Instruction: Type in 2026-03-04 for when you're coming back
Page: home
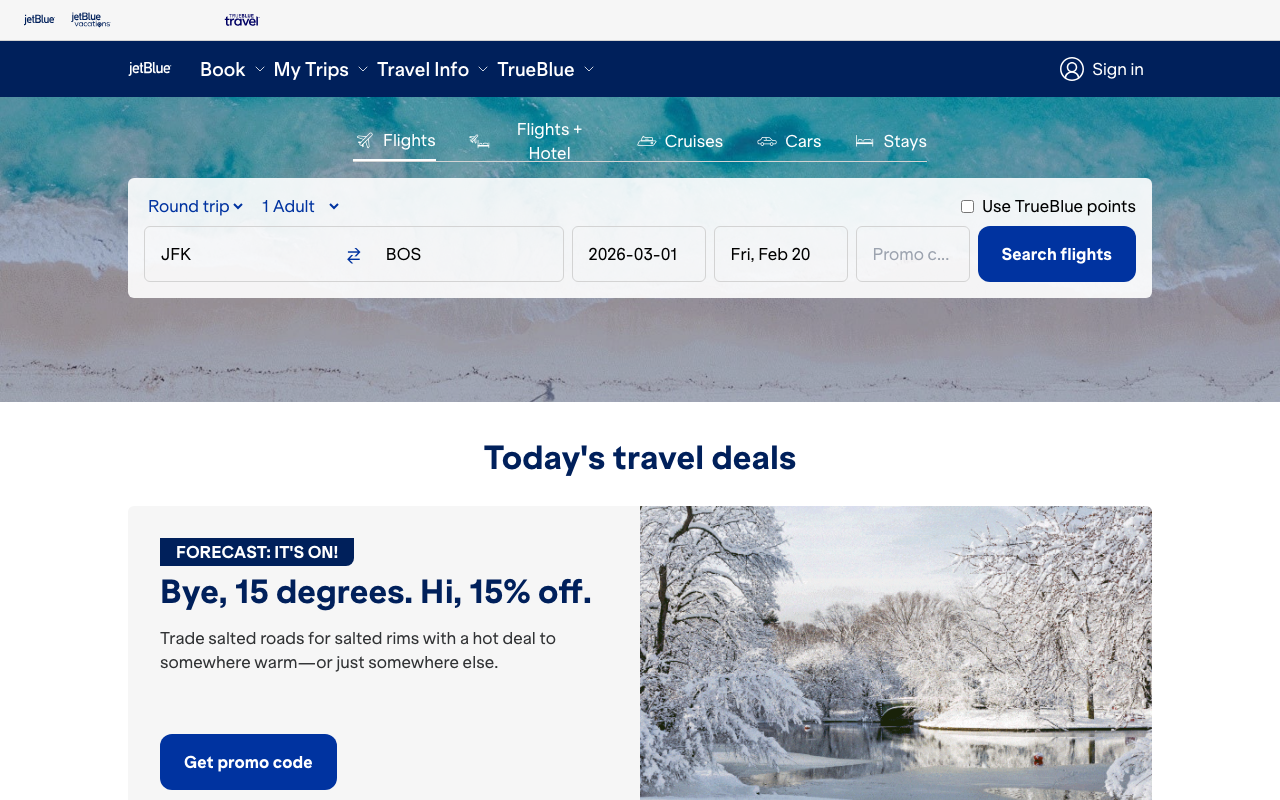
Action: type